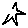
Label: star